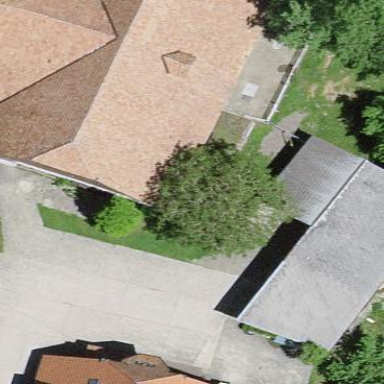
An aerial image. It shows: Shed.